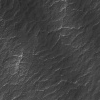
Atmospheric dust classification: not_dusty